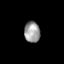
Tissue: skin
Cell type: Epithelial cells
Senescence score: 0.2825
Nuclear area (px): 318
Mean DAPI intensity: 157.377